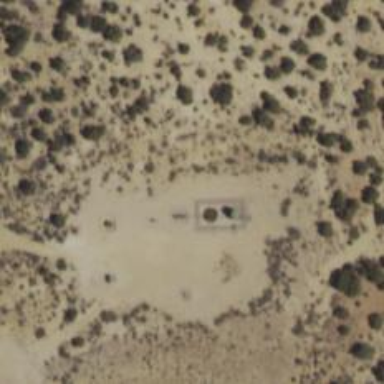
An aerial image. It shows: Storage tank with man-made structure.